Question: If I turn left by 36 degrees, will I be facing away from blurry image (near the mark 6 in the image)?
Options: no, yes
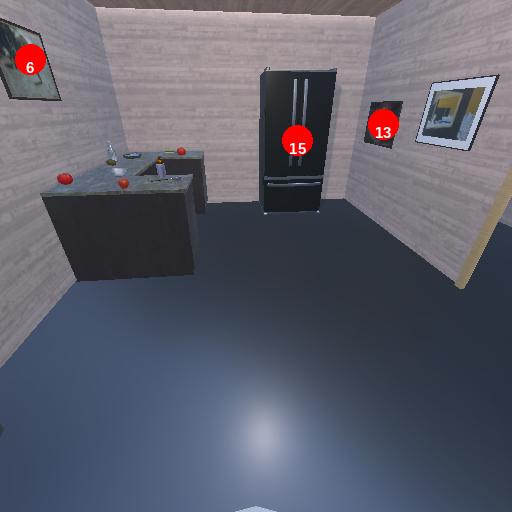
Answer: no